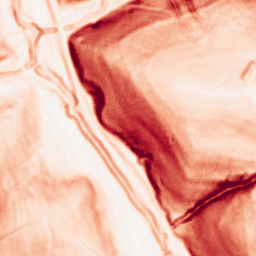
Category: morphological
Decomposition family: morphological_gradient
Decomposition parameters: size: 3
shape: disk
Upsampling method: sinc_blackman
Upsampling parameters: scale: 2
kernel_size: 8
Upsampling scale: 2